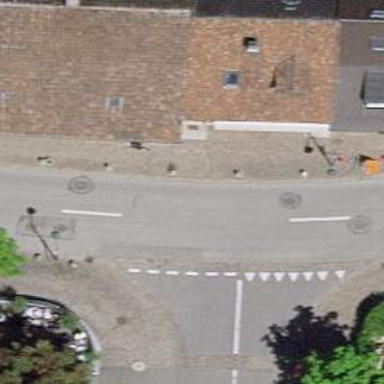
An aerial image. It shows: Primary road with asphalt surface.